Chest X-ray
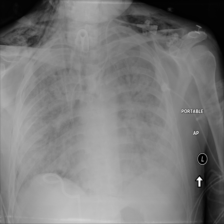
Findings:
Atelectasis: negative
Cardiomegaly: negative
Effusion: negative
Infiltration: negative
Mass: negative
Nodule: negative
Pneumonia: negative
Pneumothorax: negative
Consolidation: negative
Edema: negative
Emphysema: negative
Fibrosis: negative
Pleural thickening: negative
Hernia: negative